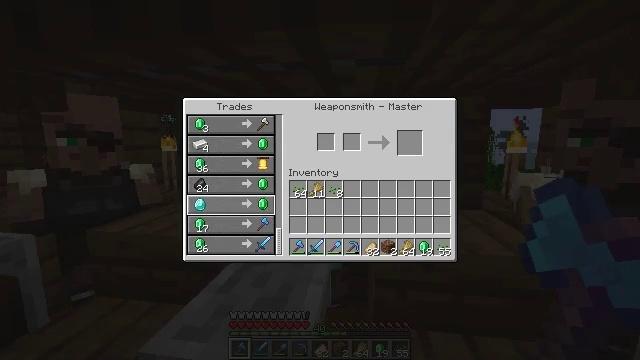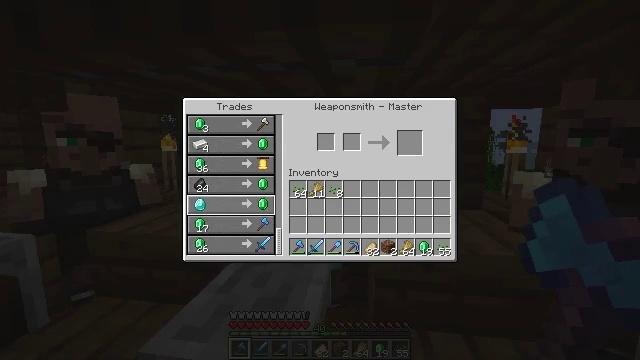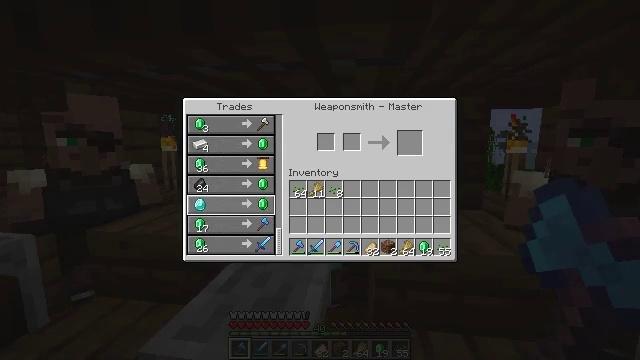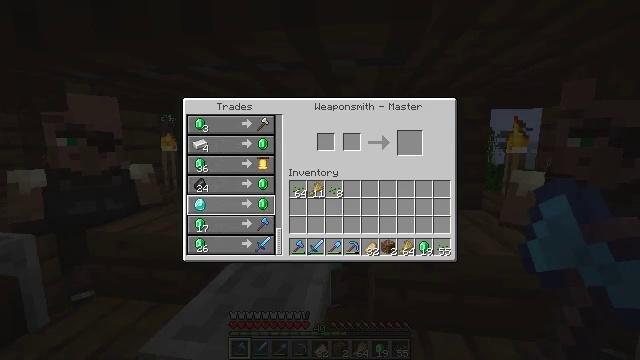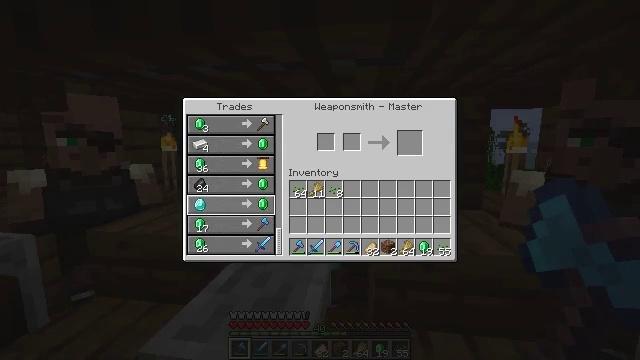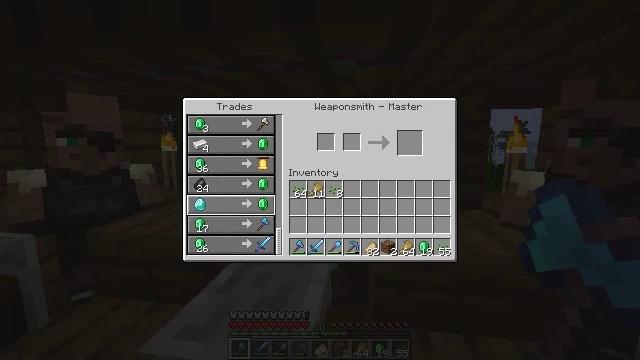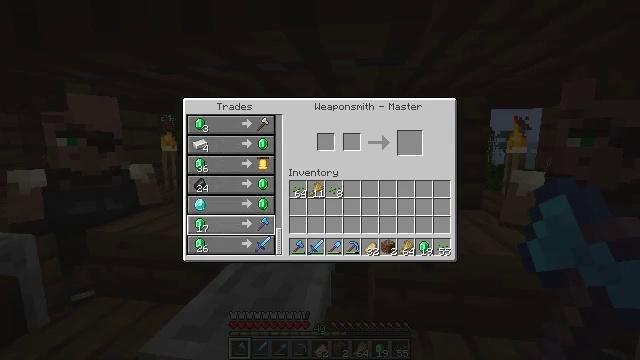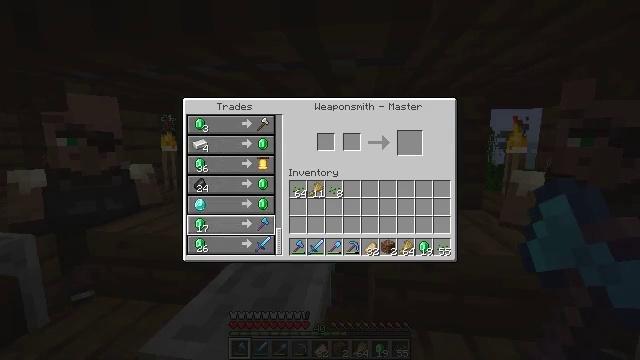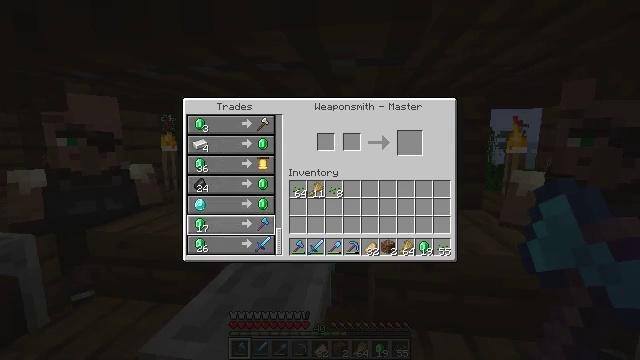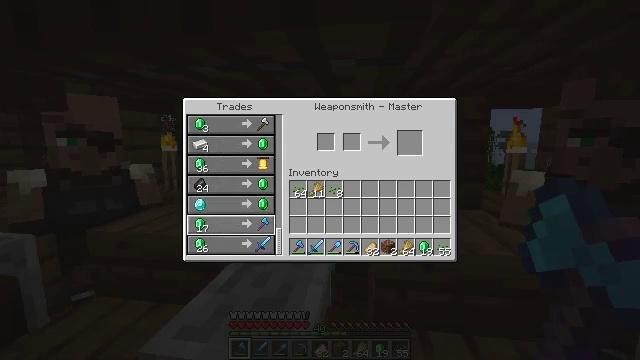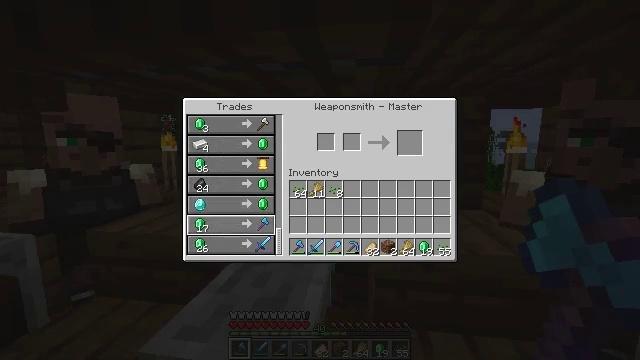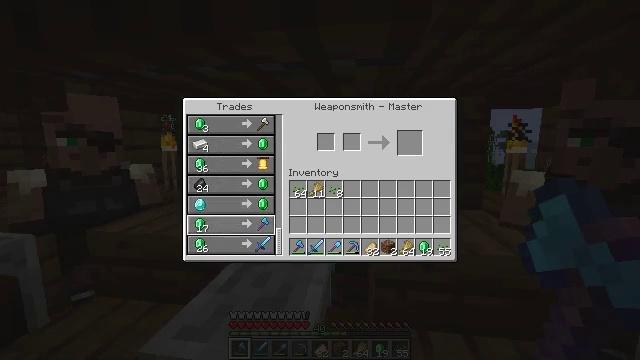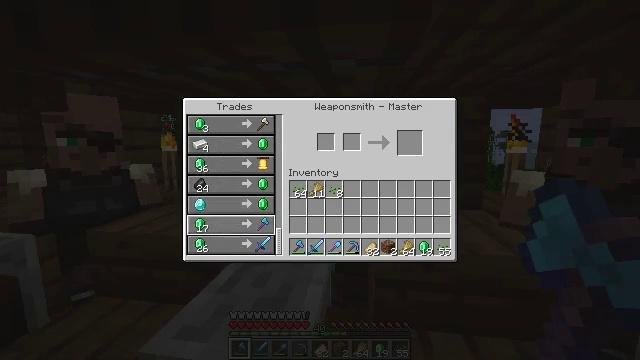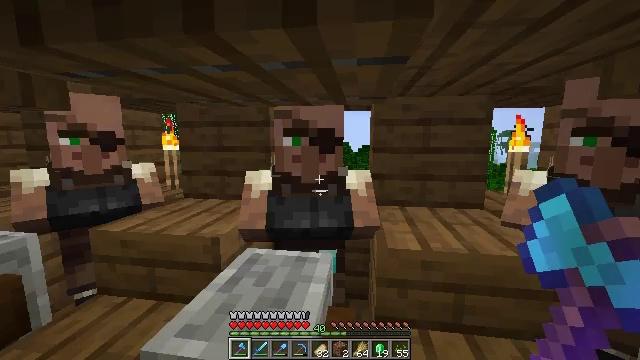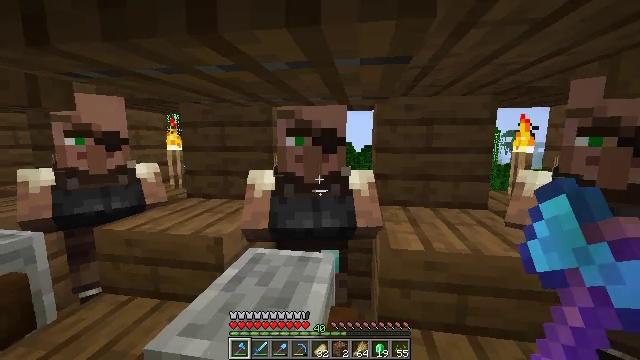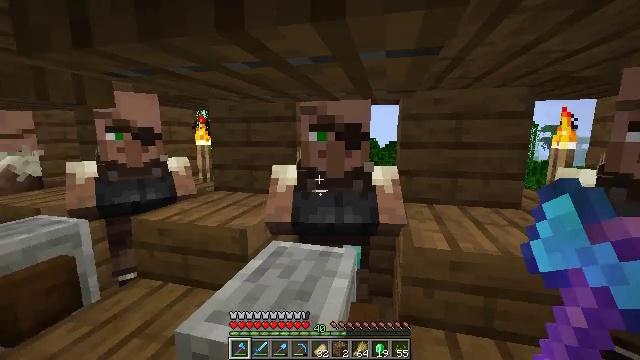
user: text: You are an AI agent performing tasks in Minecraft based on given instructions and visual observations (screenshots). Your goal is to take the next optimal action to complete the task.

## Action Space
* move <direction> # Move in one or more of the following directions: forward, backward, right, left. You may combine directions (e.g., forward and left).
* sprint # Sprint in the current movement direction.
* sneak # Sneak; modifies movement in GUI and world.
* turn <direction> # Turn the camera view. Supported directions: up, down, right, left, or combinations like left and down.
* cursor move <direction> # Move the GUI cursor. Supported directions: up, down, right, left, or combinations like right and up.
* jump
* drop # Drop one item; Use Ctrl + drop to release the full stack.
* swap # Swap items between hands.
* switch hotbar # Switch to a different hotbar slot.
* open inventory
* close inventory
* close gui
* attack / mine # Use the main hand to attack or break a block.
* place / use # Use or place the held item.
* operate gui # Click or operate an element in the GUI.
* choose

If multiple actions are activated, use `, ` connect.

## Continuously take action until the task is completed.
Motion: motion action
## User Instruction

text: Get a diamond hoe by crafting it.
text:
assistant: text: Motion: no_op
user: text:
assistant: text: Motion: no_op
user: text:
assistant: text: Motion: no_op
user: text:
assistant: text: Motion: no_op
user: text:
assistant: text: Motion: no_op
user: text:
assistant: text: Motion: no_op
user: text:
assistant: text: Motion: no_op
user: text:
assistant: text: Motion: no_op
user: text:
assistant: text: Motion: no_op
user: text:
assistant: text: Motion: no_op
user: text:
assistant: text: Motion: no_op
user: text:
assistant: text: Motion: no_op
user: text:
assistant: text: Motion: no_op
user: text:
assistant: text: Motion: close gui
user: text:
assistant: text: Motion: turn left and down
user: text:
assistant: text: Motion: turn left and down
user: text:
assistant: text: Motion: turn left and down
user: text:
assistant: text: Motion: turn left
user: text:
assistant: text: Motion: turn left and down
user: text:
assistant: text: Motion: turn left
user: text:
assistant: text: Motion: move forward, turn left
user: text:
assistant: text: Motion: move forward, turn right and down
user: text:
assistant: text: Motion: move forward, turn right
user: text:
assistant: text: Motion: move forward
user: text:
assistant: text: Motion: move forward and move left
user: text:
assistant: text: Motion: move forward and move left, turn right and up
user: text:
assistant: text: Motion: move forward and move left, turn right
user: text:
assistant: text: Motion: move forward and move left, turn right
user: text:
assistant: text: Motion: move forward and move left, turn right
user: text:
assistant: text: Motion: move forward and move left, turn right